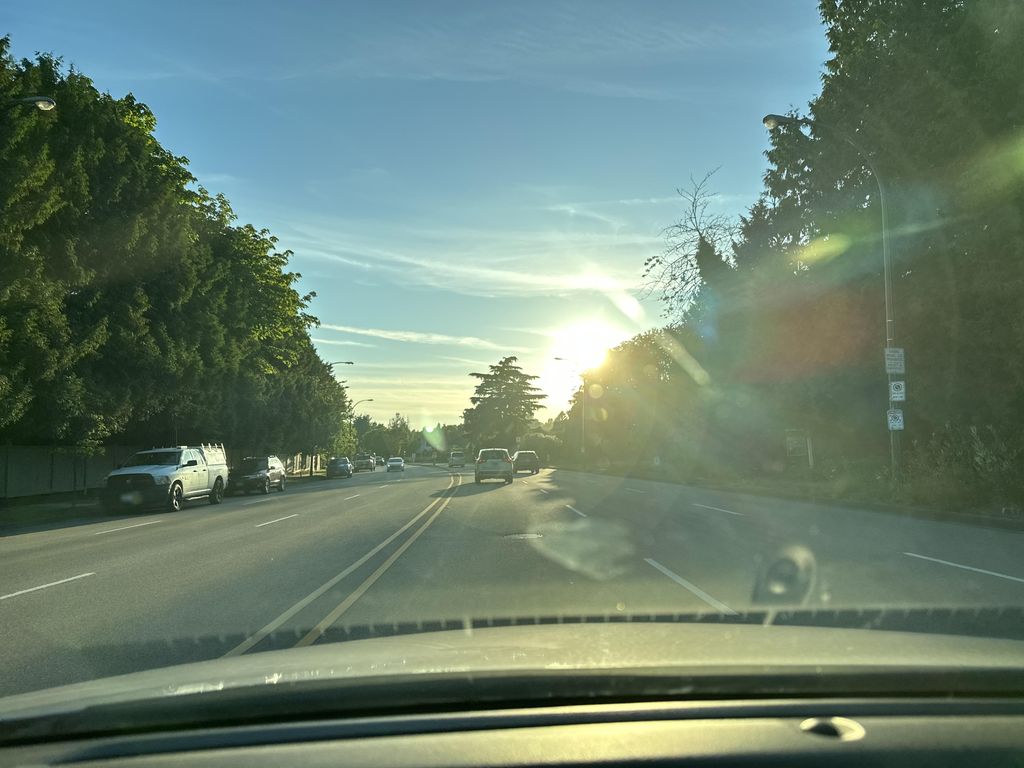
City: vancouver